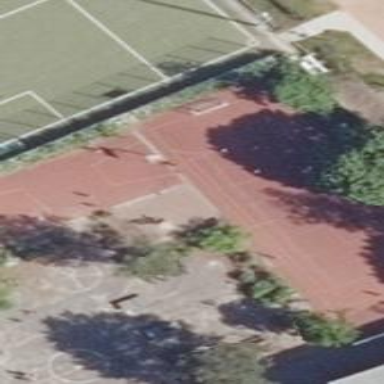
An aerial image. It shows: Tennis court in leisure pitch.